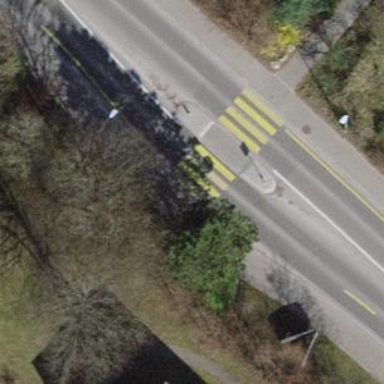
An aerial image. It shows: Marked crossing on the road.